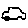
Label: car